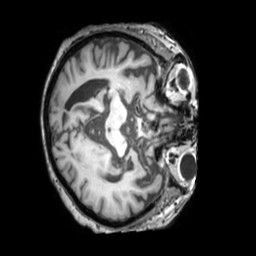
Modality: T1w
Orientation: axial
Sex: female
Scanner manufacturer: philips
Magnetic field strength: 3 T
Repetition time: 0.009896 s
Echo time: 0.004605 s